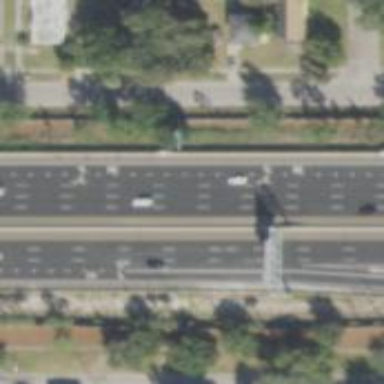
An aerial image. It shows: Interchange at motorway link.